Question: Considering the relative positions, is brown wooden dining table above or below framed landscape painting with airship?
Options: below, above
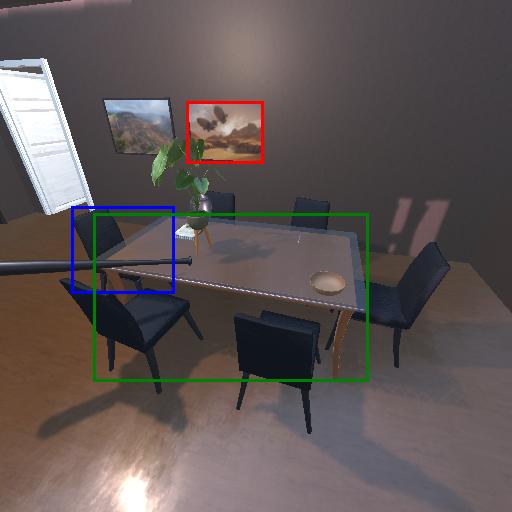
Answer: below